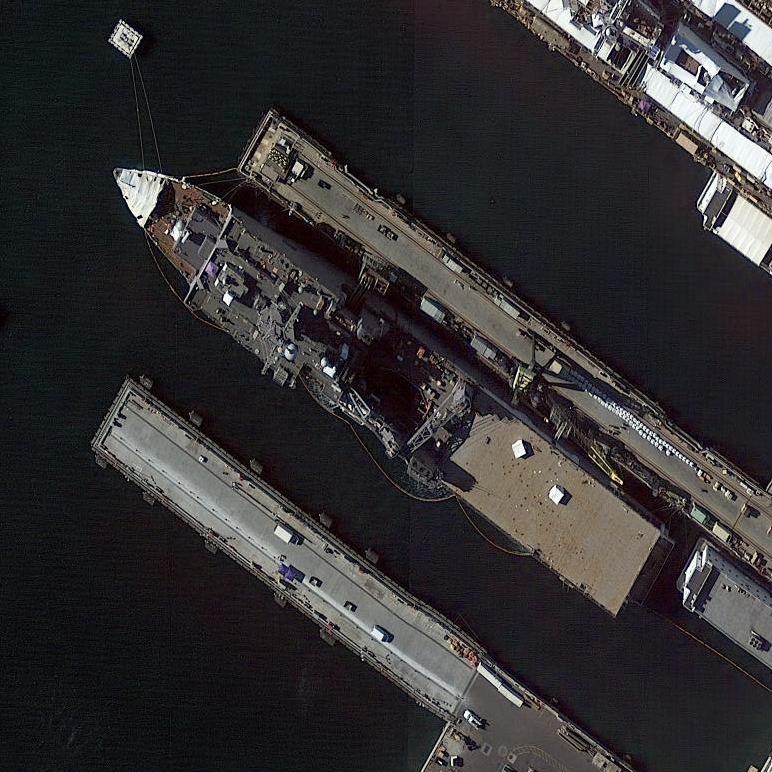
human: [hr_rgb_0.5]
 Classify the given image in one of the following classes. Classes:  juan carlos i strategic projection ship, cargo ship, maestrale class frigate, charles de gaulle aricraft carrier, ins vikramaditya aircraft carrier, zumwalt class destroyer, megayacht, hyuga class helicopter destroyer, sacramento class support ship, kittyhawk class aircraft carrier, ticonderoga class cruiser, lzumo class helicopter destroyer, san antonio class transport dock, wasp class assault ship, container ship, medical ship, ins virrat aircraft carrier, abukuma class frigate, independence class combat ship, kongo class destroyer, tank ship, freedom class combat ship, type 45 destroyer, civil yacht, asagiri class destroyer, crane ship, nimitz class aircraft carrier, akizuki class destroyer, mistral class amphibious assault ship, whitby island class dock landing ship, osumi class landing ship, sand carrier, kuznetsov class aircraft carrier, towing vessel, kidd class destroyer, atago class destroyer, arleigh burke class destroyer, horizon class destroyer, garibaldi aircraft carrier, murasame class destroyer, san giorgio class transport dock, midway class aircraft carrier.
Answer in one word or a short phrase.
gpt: Whitby Island class dock landing ship